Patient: sex M, age 65
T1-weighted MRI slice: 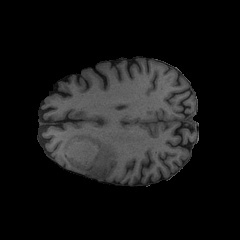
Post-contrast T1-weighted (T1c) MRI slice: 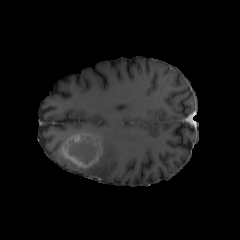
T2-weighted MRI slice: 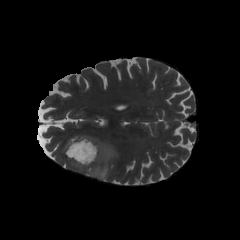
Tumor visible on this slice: yes
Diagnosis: Glioblastoma, IDH-wildtype
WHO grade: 4